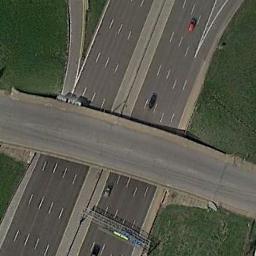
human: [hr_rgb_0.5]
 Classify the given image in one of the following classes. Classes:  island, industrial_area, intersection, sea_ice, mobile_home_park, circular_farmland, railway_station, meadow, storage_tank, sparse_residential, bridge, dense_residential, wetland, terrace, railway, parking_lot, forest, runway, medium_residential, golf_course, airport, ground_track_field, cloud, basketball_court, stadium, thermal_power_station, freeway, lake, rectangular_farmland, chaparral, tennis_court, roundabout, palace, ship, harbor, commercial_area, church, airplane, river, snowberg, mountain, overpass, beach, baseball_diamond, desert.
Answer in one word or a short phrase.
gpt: overpass